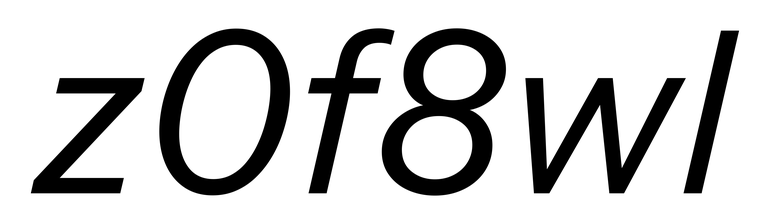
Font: InstrumentSans-Italic_Italic